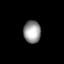
Tissue: lung
Cell type: T cells
Senescence score: 0.2358
Nuclear area (px): 373
Mean DAPI intensity: 155.601